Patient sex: F
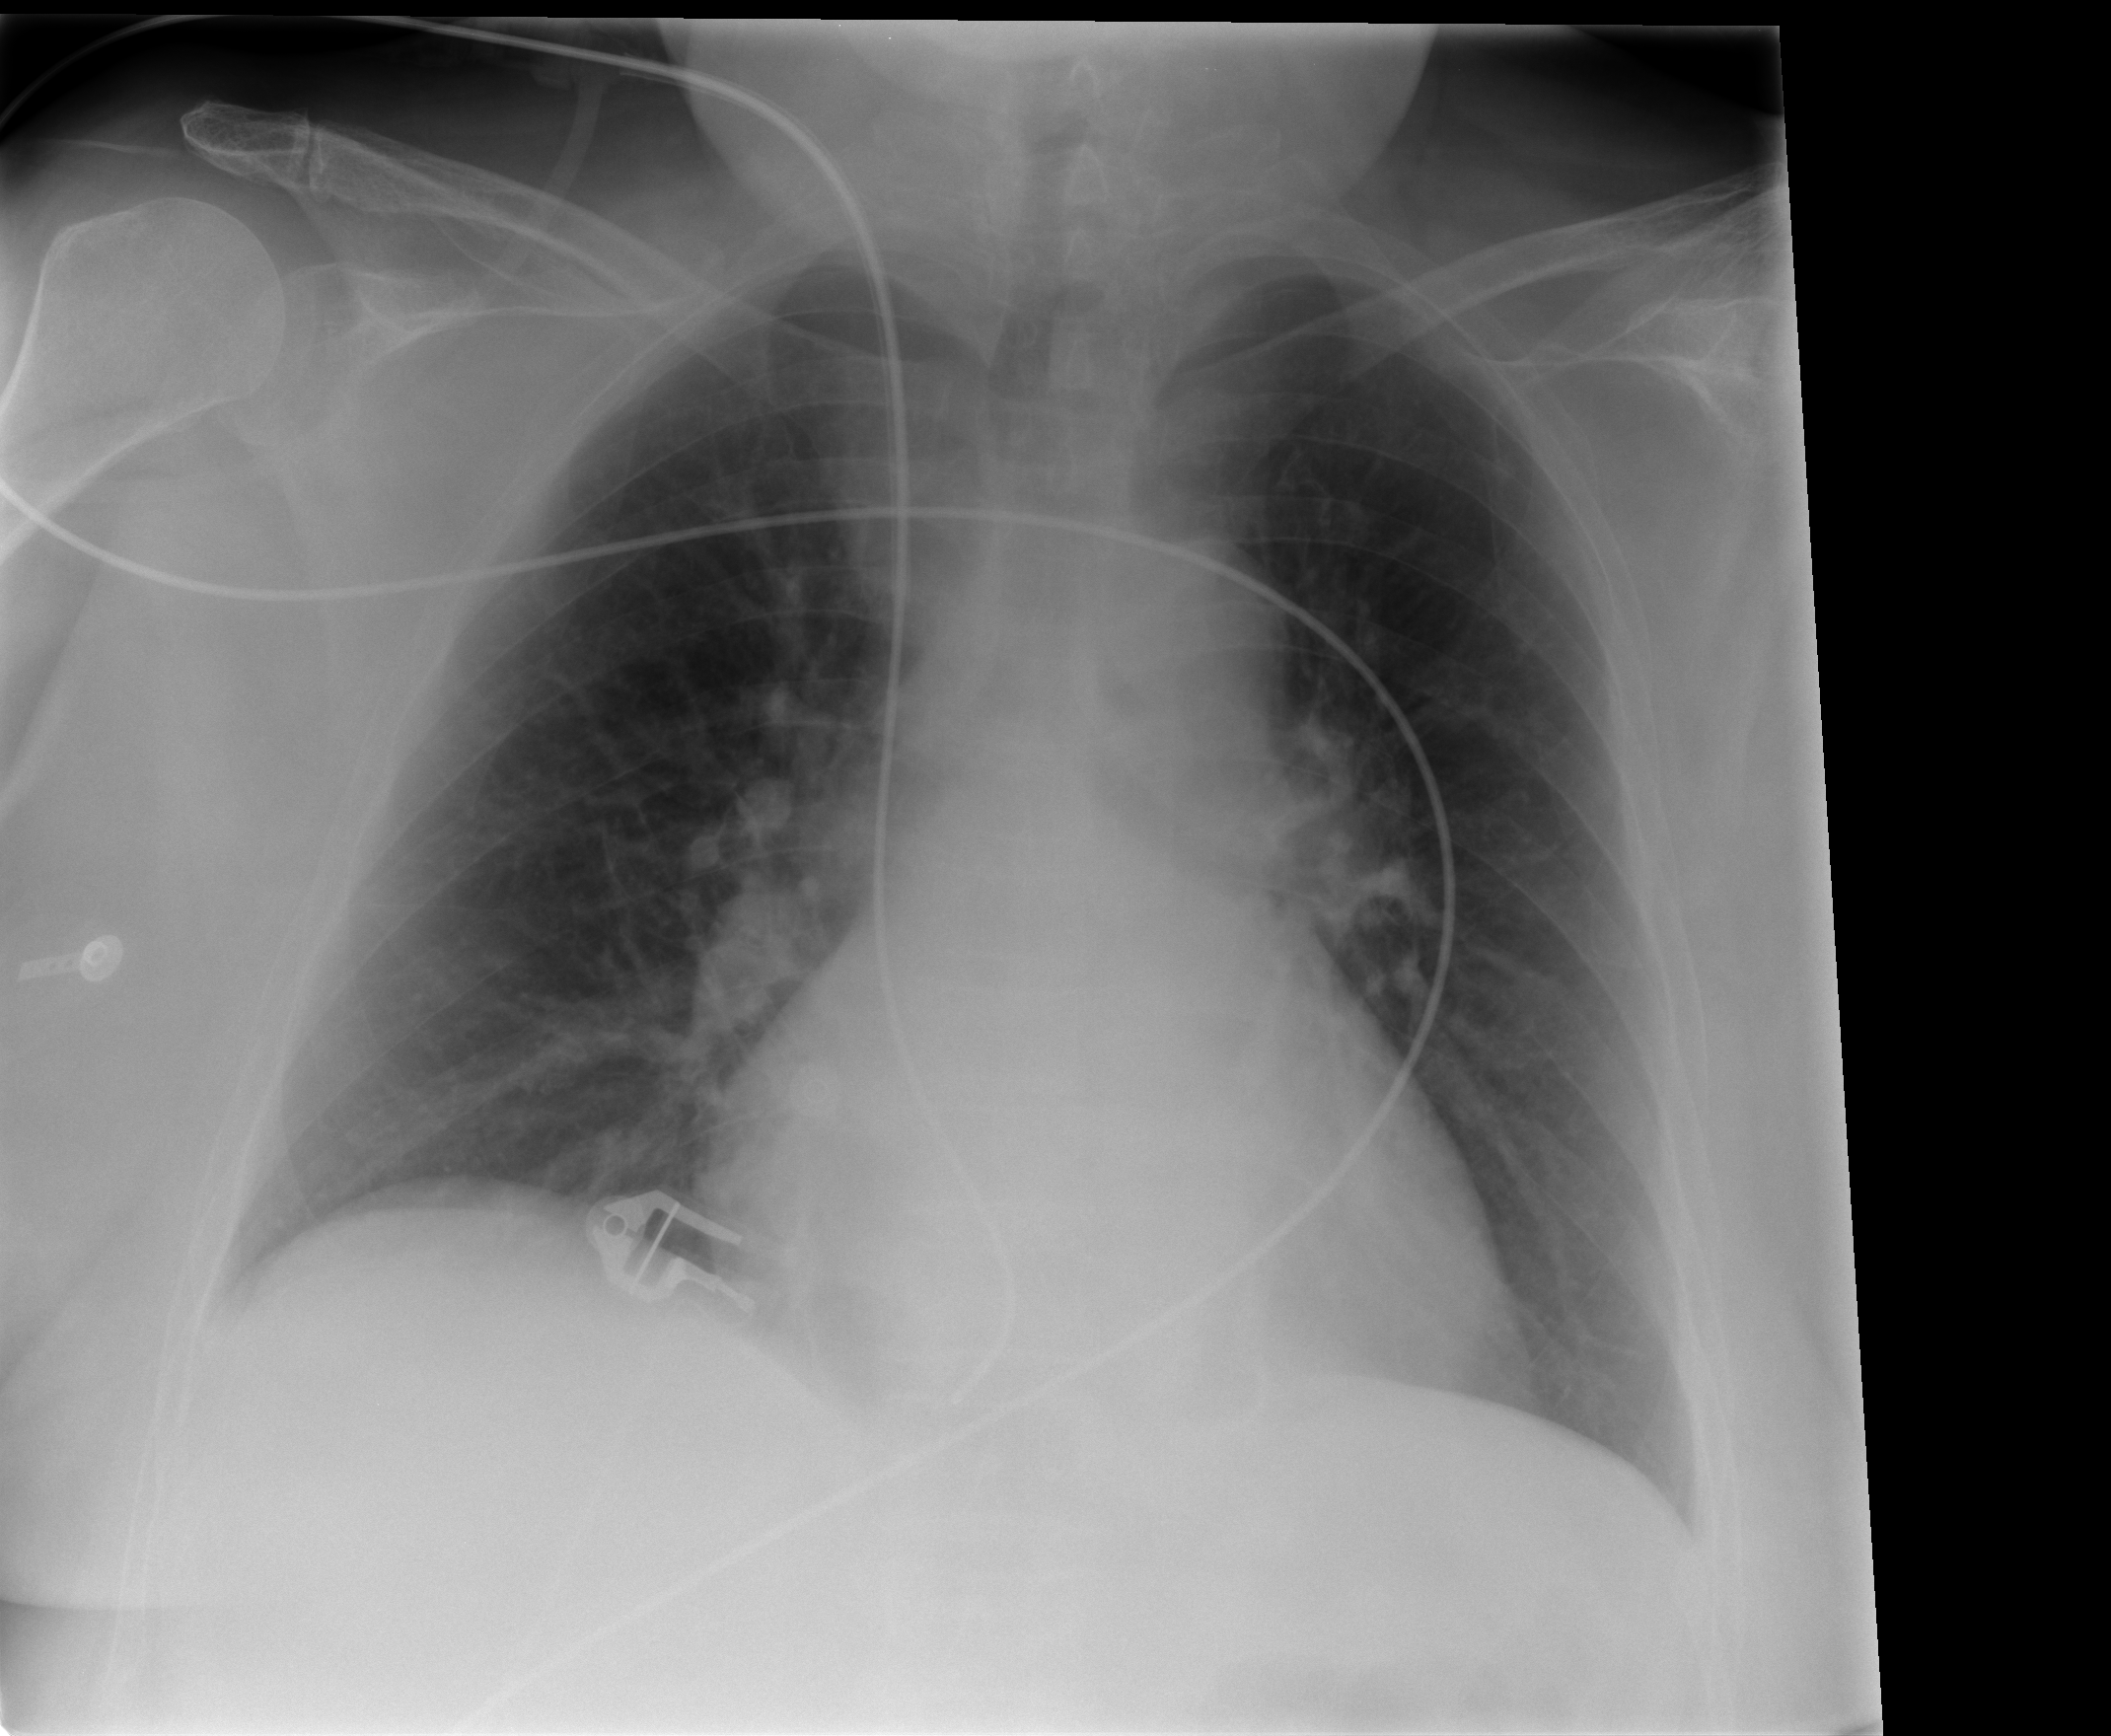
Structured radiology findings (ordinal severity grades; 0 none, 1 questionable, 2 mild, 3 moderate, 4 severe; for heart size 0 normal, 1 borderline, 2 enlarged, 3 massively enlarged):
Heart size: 1
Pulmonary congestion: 1
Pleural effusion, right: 0
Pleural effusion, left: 0
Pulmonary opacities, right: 0
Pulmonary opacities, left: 0
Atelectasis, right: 0
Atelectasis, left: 0